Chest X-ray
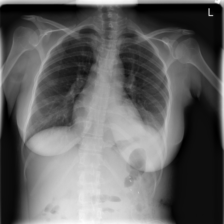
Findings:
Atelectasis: negative
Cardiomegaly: negative
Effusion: negative
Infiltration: negative
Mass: negative
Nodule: negative
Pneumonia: positive
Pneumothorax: negative
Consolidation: positive
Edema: negative
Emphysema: negative
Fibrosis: negative
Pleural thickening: negative
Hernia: negative